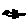
Label: bird